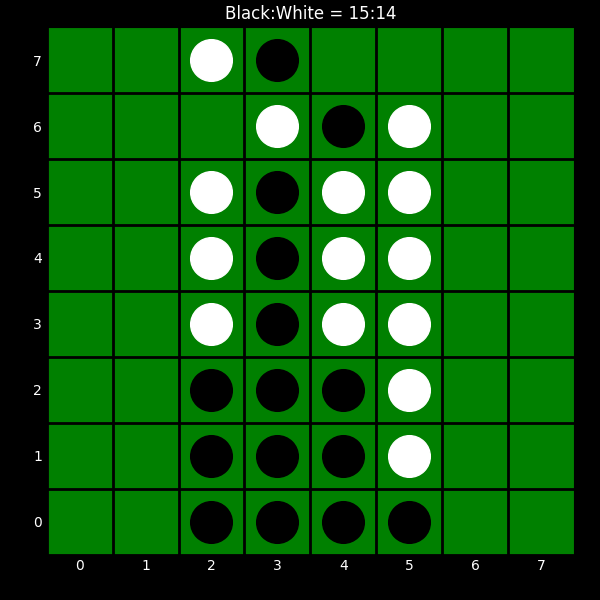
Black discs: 15
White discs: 14